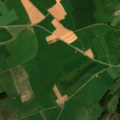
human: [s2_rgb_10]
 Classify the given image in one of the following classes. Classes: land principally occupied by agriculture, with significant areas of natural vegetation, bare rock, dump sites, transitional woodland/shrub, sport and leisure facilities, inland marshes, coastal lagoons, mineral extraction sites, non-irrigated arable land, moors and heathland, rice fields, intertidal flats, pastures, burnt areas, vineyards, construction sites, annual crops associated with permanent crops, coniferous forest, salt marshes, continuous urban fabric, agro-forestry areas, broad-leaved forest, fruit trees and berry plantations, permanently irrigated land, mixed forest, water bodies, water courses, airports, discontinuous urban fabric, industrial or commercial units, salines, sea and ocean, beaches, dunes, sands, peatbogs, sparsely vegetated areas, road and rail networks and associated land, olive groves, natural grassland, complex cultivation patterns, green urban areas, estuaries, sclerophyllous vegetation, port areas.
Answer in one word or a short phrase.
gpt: pastures, complex cultivation patterns, mixed forest, transitional woodland/shrub